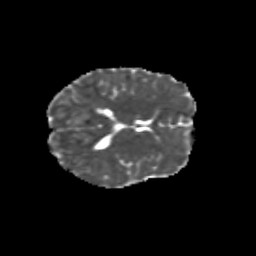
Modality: MD
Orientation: axial
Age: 9
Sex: female
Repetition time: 9.512 s
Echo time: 0.089 s